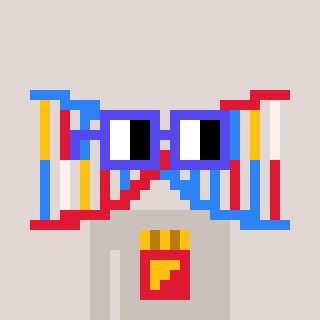
a pixel art character with square blue glasses, a dna-shaped head and a foggrey-colored body on a warm background